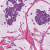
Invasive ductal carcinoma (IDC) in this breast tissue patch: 1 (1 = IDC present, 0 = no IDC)